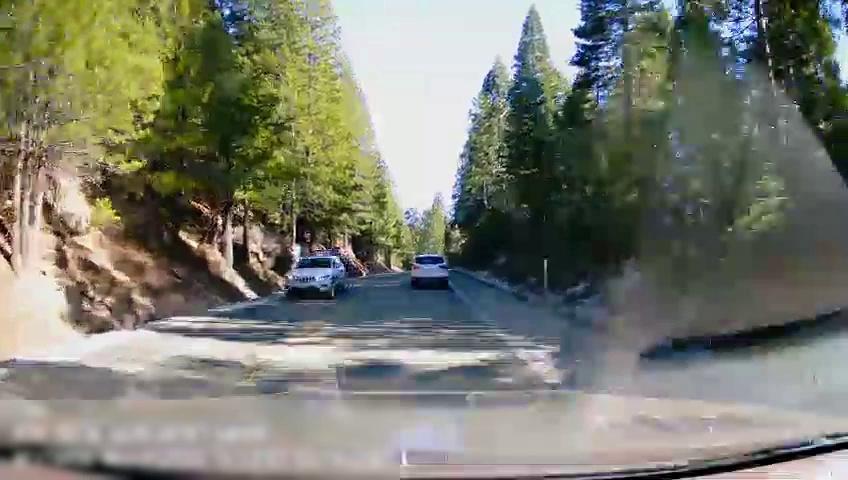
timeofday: Day
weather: Sunny
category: Drivable Space
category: Vehicles | SUV
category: Vehicles | SUV
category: Lanes | Current Lane
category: Lanes | Alternate Lane
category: Lanes | Opposite Lane